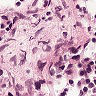
Metastatic tissue present: no